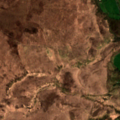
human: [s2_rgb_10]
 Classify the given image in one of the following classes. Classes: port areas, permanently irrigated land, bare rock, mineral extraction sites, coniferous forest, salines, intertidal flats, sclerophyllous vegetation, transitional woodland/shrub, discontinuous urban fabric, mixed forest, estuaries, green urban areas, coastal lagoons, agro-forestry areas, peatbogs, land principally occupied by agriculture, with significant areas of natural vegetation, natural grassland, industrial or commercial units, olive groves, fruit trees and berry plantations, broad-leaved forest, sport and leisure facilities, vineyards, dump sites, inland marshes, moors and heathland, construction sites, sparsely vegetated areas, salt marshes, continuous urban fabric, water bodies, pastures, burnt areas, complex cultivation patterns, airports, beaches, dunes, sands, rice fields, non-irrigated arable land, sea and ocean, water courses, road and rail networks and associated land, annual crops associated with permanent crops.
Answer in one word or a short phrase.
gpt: land principally occupied by agriculture, with significant areas of natural vegetation, peatbogs